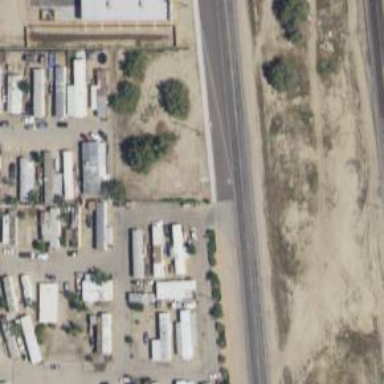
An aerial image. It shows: Residential area designated as trailer park.